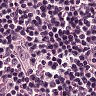
Metastatic tissue present: no